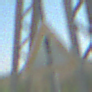
Verkehrszeichen: Gefahrenstelle
Umgebung: Outdoor, Special
Tageszeit: MorningAfternoon
Wetter: Clear
Licht: Natural
Jahreszeit: NotSpecified
Kontrast: HighContrast